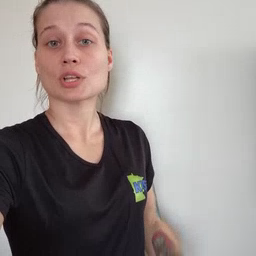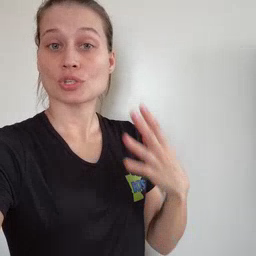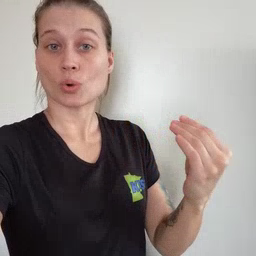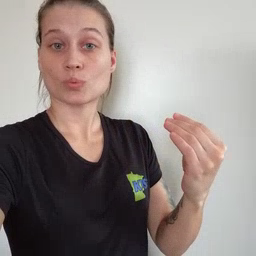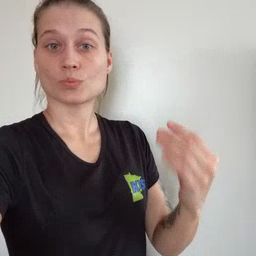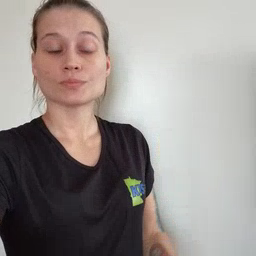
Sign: go